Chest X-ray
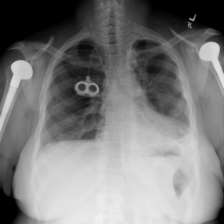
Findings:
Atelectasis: negative
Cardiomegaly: negative
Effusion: negative
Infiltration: negative
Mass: negative
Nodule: negative
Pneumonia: negative
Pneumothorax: negative
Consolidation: negative
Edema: negative
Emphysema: negative
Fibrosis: negative
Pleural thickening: negative
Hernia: negative